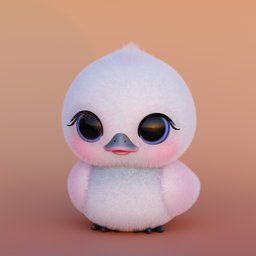
Label: animals